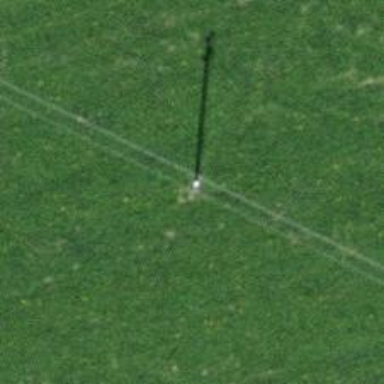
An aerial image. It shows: Power pole.